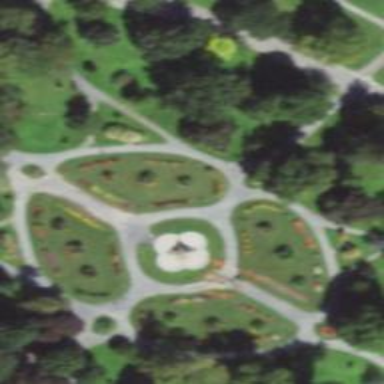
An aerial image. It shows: Historic memorial.